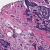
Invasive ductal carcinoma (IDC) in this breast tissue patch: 0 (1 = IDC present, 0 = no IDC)